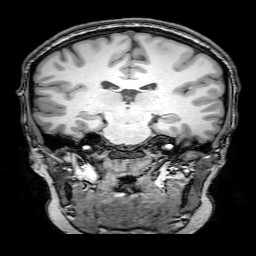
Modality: T1w
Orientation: sagittal
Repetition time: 0.00828 s
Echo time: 0.00388 s